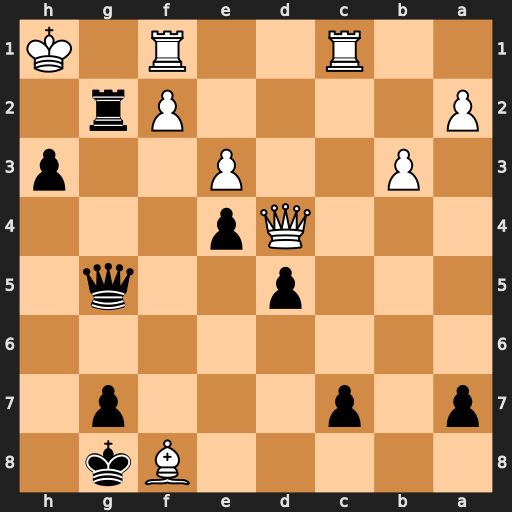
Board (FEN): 5Bk1/p1p3p1/8/3p2q1/3Qp3/1P2P2p/P4Pr1/2R2R1K
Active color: b
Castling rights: -
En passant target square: -
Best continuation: Rh2+ Kxh2 Qg2#